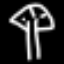
Label: mushroom